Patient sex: M
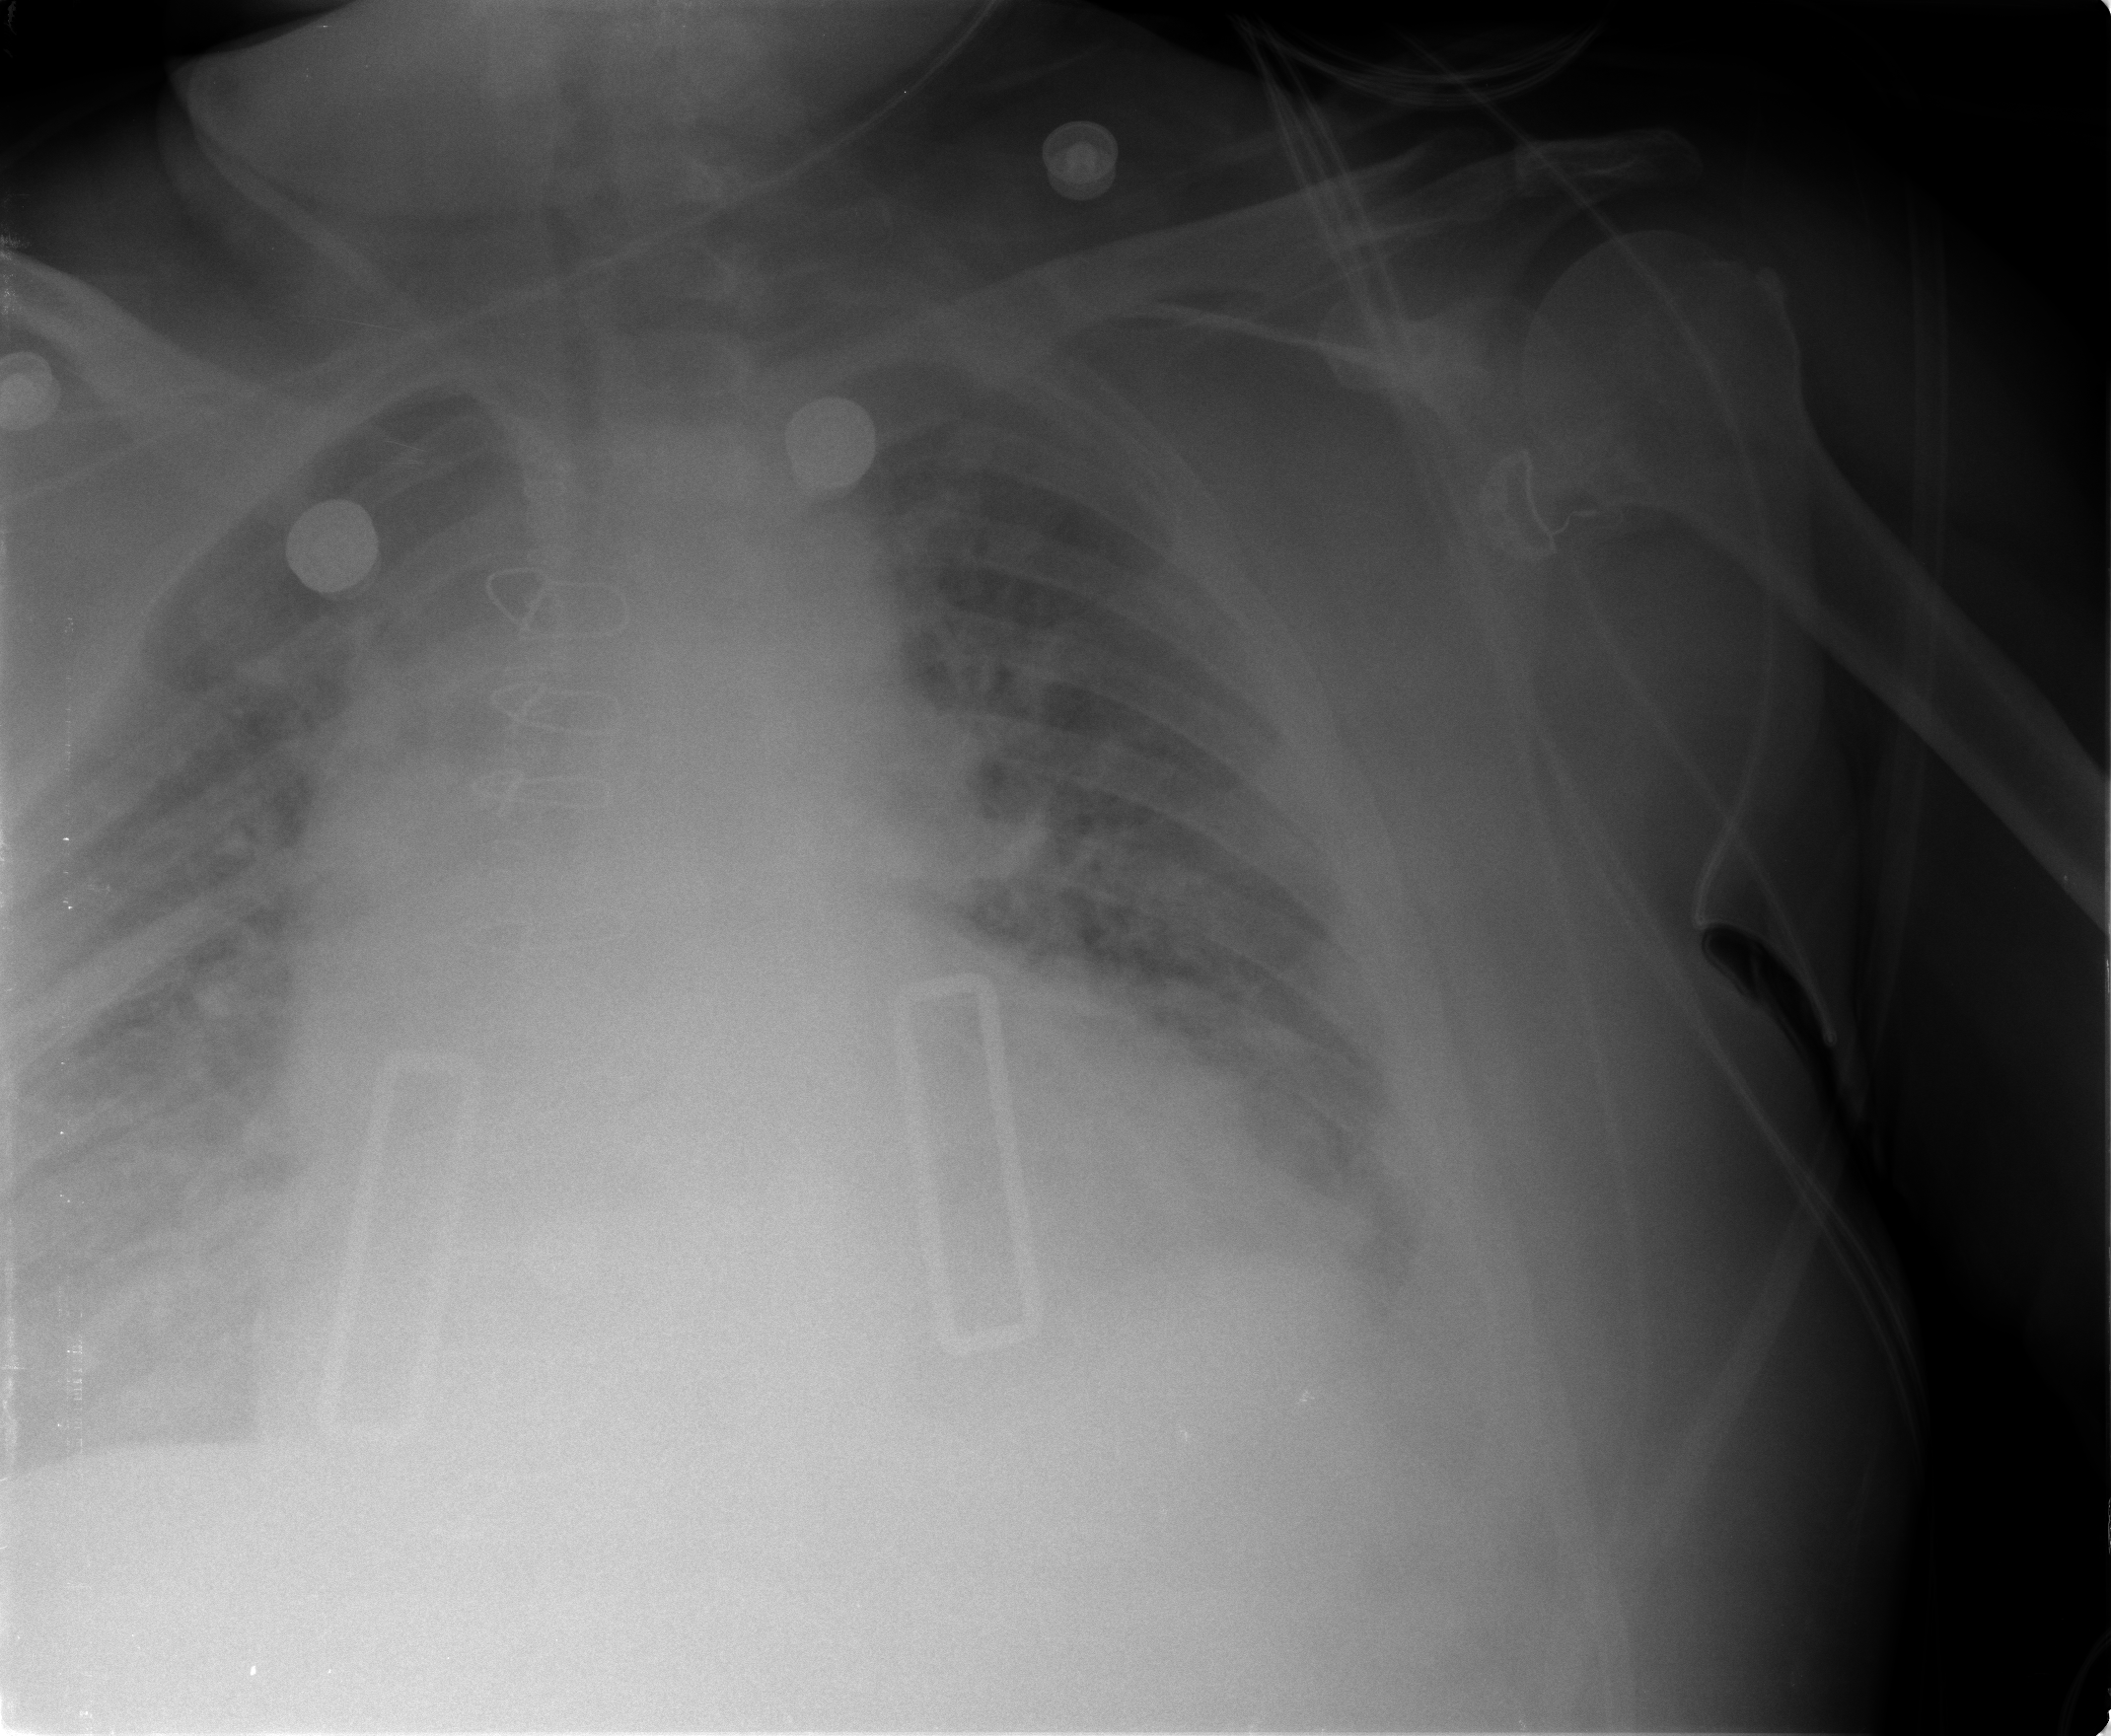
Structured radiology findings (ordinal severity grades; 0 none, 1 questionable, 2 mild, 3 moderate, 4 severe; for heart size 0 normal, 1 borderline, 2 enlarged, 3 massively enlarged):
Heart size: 3
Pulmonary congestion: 3
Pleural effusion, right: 2
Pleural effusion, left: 3
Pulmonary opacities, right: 2
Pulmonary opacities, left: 1
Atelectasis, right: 2
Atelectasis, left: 2